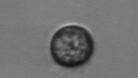
Label: Dinophyceae